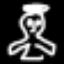
Label: angel